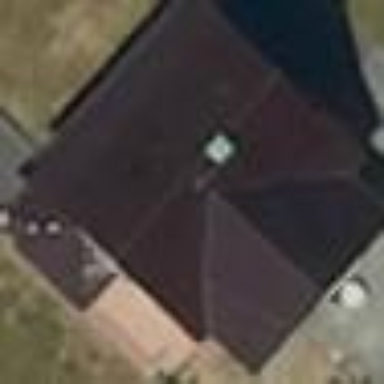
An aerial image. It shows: Simple and straightforward house.